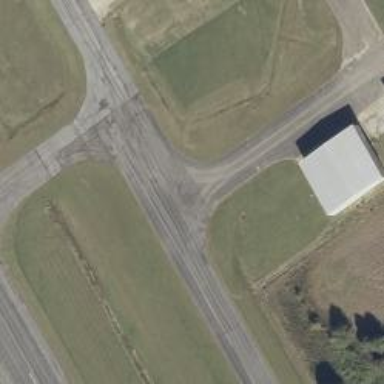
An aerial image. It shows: View of taxiway at the airport.